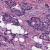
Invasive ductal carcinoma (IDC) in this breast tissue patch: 1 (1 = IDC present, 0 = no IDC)